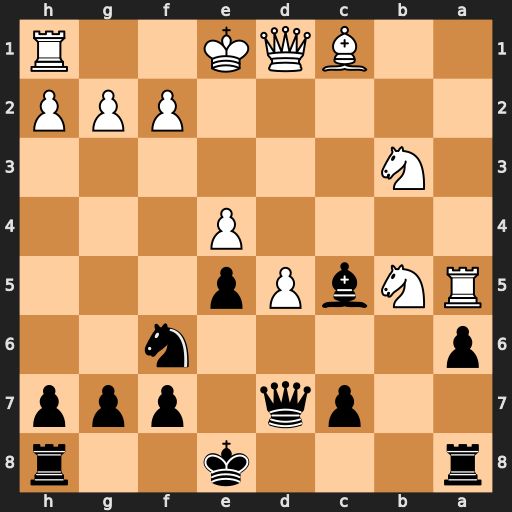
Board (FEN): r3k2r/2pq1ppp/p4n2/RNbPp3/4P3/1N6/5PPP/2BQK2R
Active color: b
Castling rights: Kkq
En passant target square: -
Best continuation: Bb4+ Bd2 Bxa5